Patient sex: F
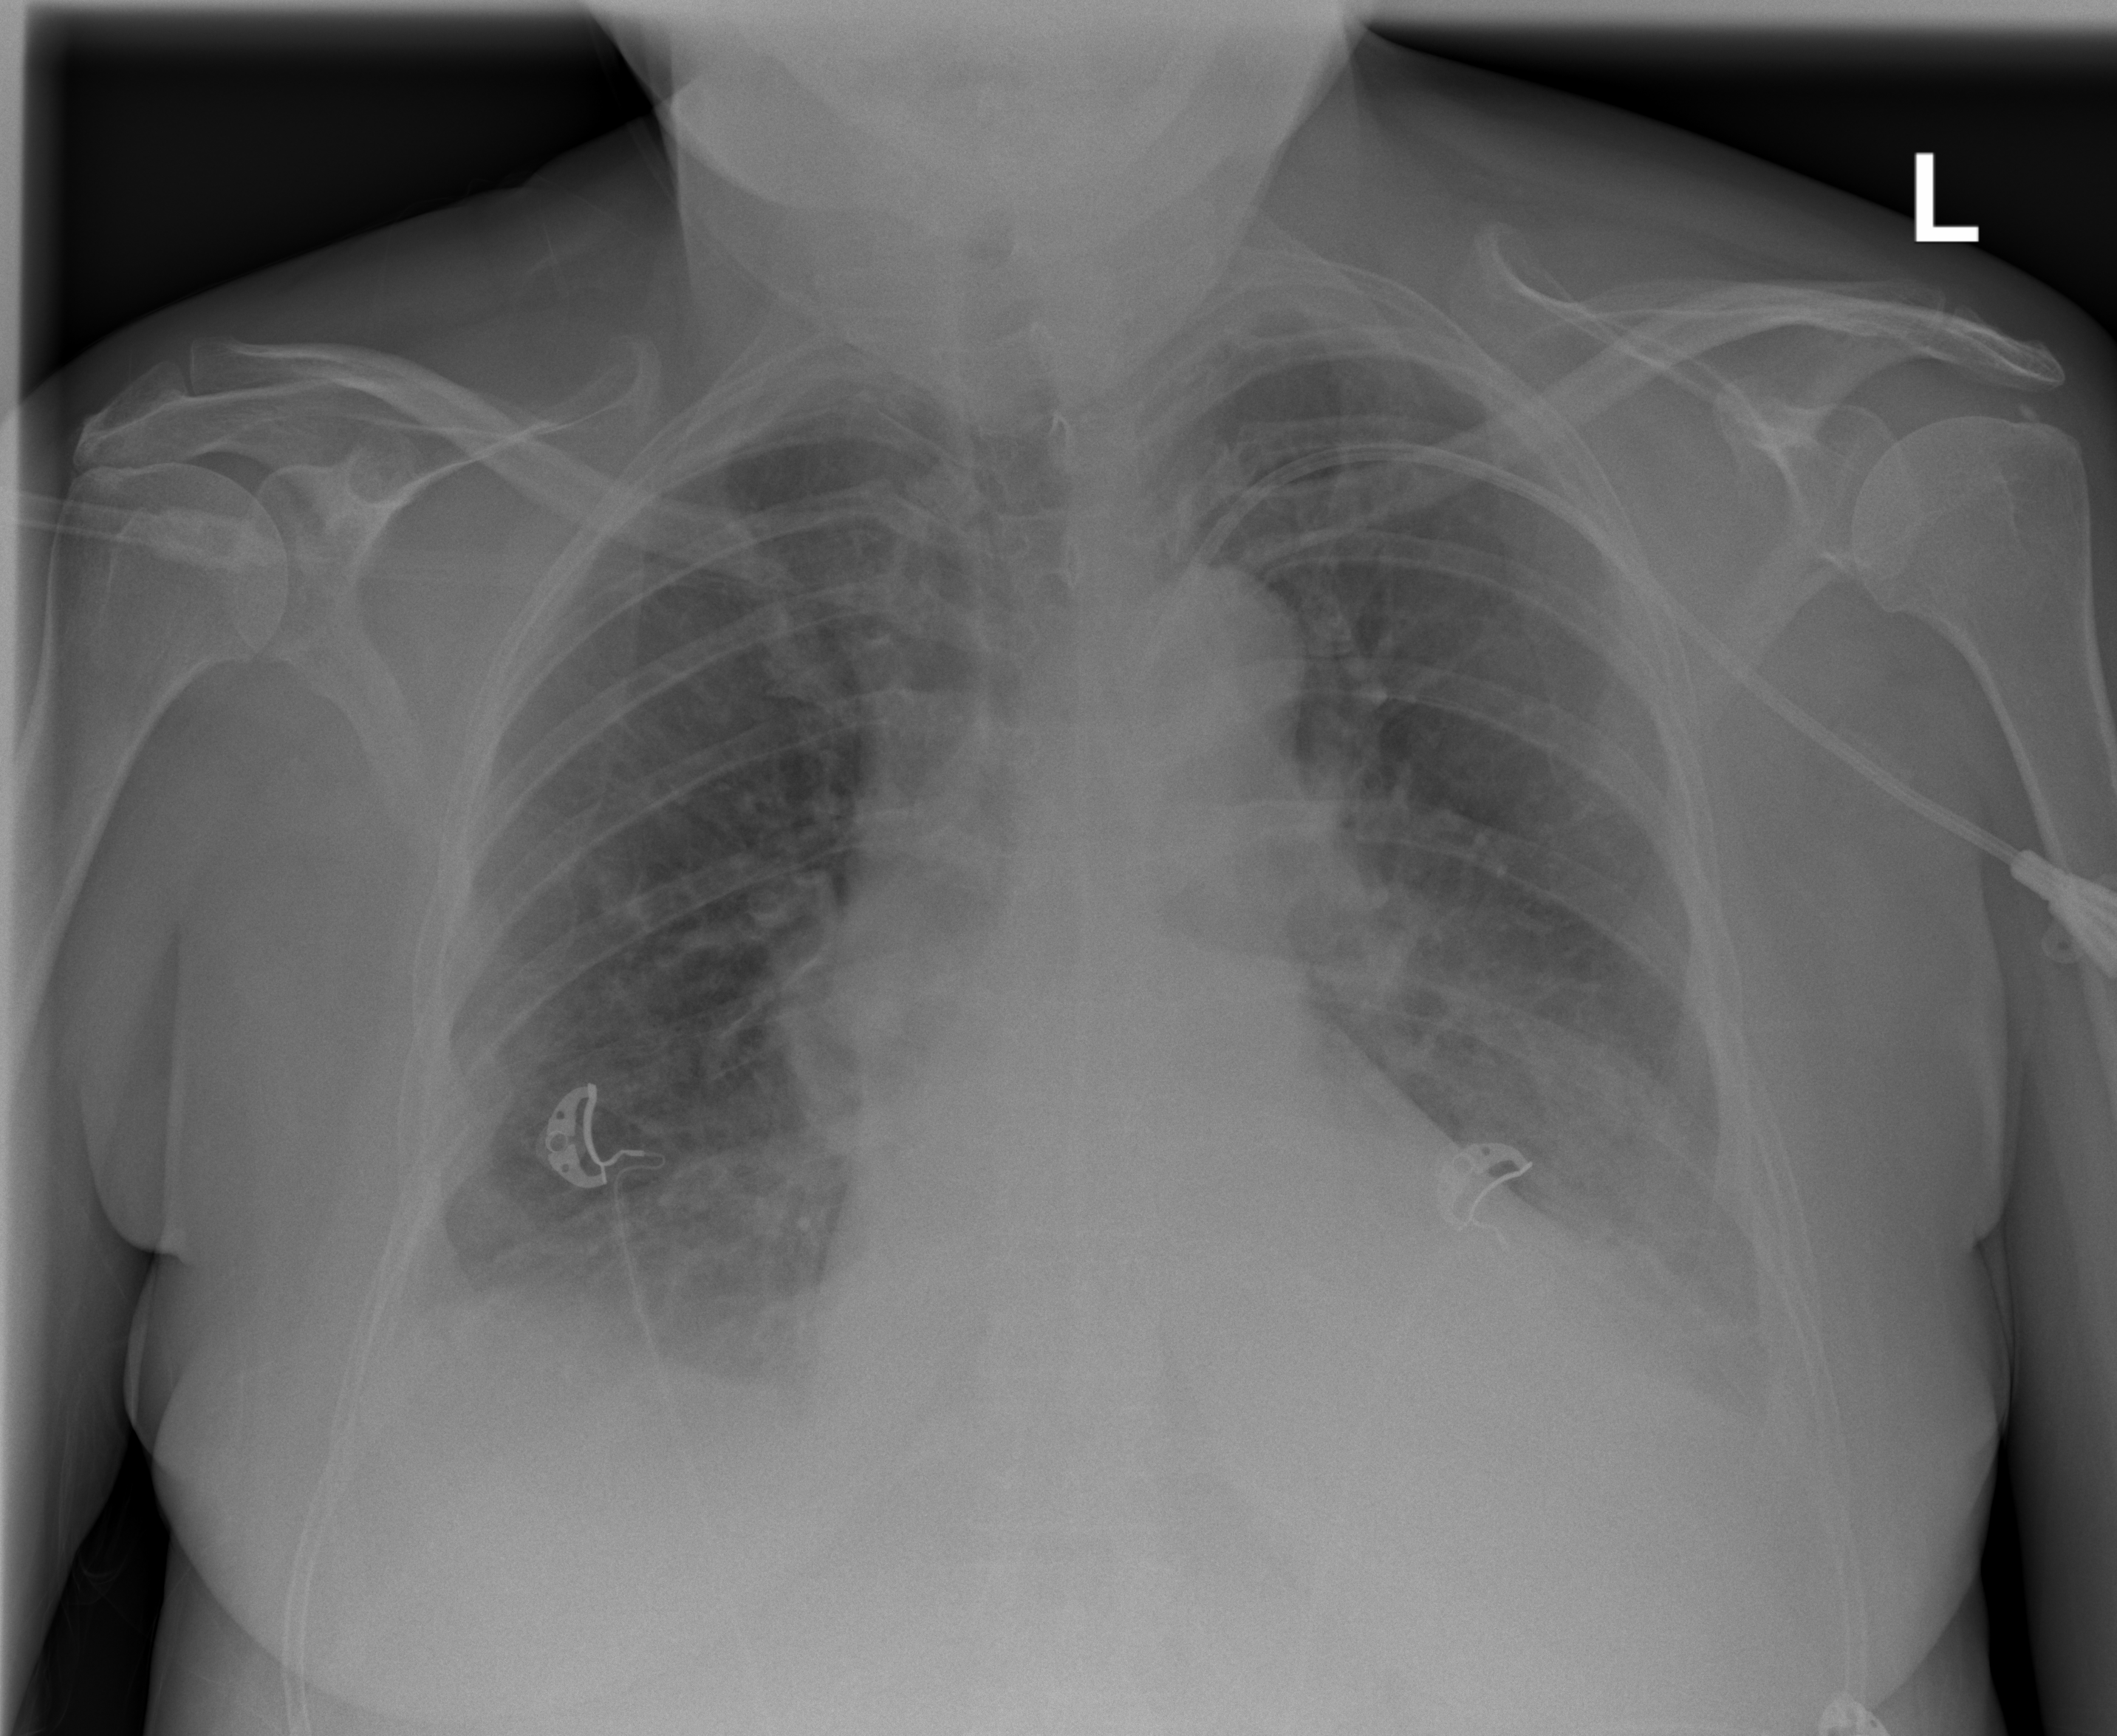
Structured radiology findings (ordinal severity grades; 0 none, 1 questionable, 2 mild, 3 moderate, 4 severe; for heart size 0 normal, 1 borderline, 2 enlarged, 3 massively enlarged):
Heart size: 1
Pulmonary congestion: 2
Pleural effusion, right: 2
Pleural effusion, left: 2
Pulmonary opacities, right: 0
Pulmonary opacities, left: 0
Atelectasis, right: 2
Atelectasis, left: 2